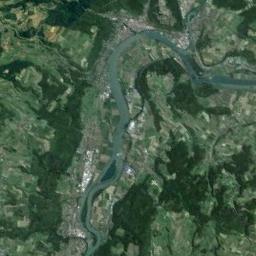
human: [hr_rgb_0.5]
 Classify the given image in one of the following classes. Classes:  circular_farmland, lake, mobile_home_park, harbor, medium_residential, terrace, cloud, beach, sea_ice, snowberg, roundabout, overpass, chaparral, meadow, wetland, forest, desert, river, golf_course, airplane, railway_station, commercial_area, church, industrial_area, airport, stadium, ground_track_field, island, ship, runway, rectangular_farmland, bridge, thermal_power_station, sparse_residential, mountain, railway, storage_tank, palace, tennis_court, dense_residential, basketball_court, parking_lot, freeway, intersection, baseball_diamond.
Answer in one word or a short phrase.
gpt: river